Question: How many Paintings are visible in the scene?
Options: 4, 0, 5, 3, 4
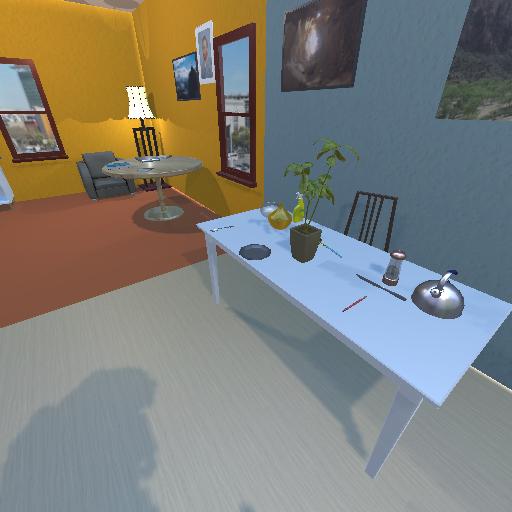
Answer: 4